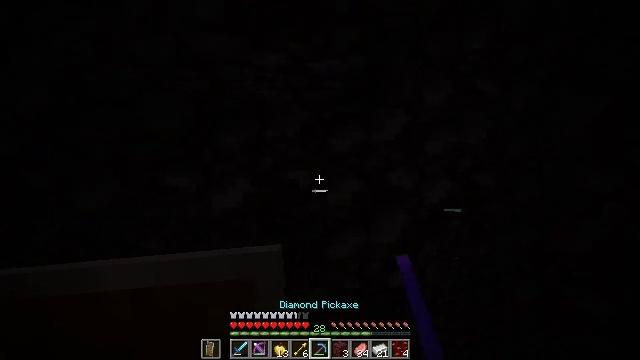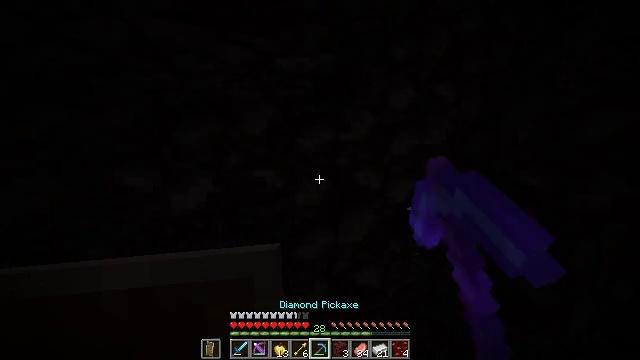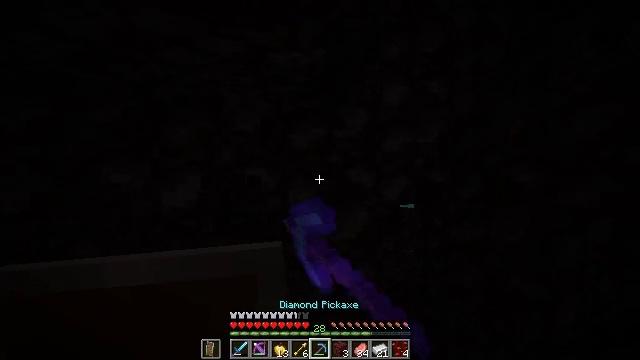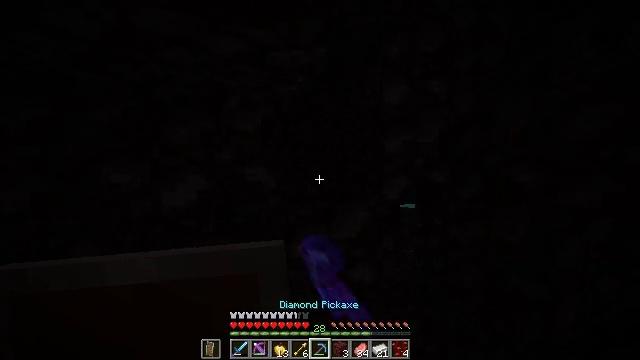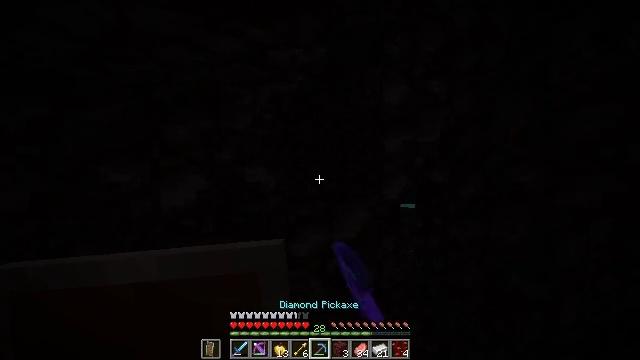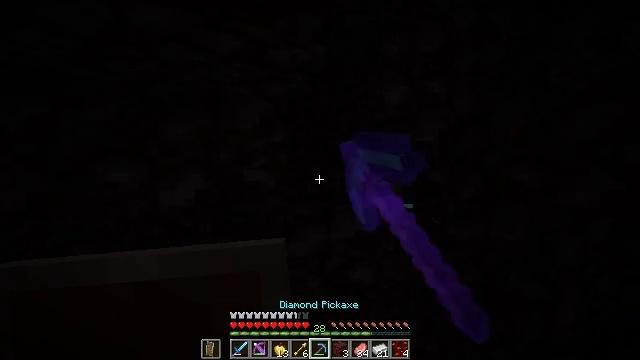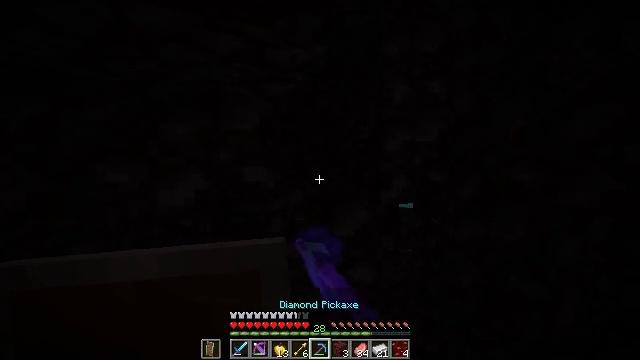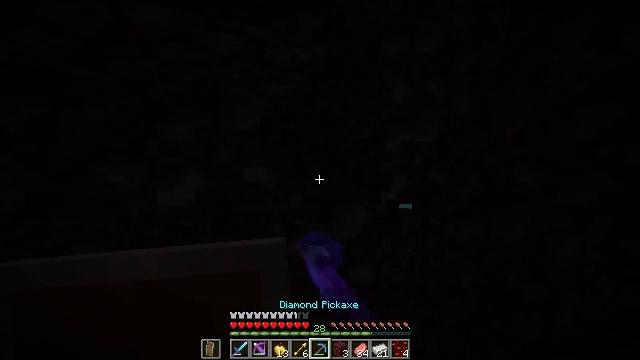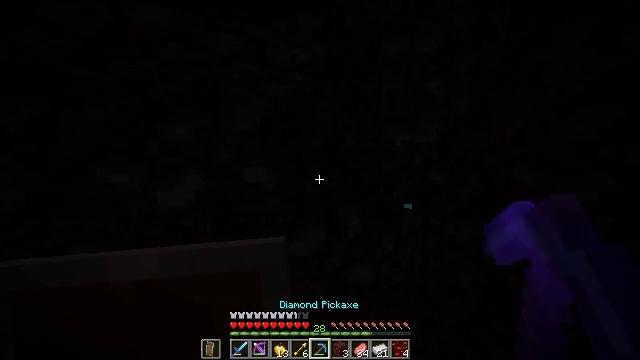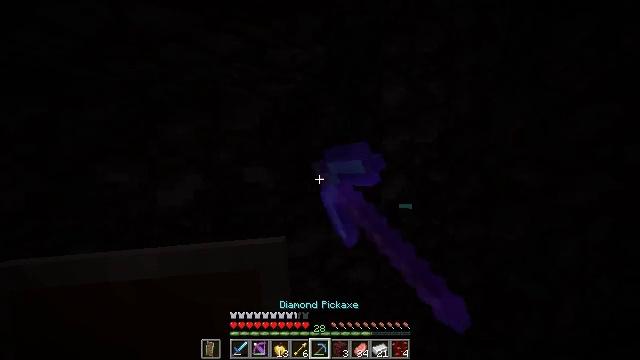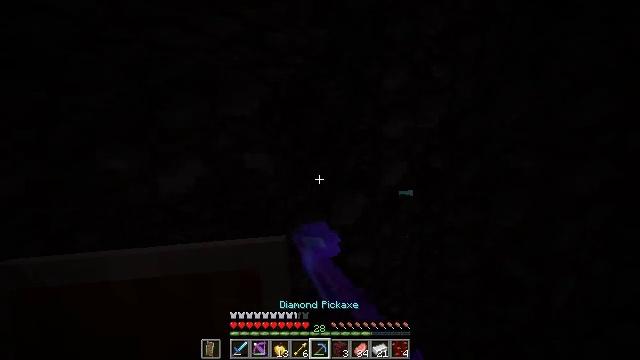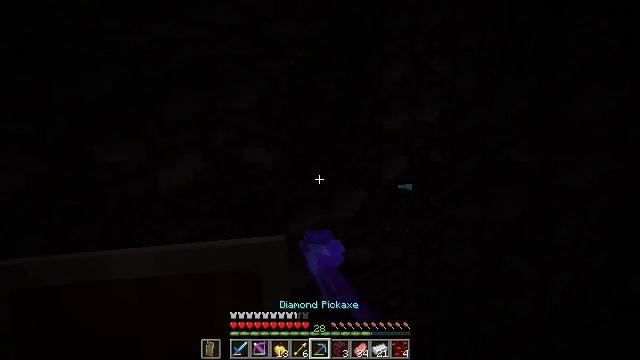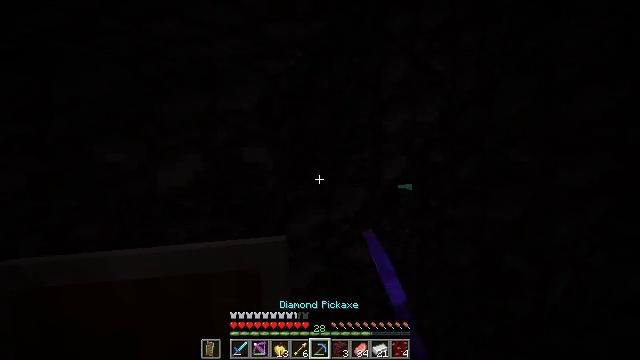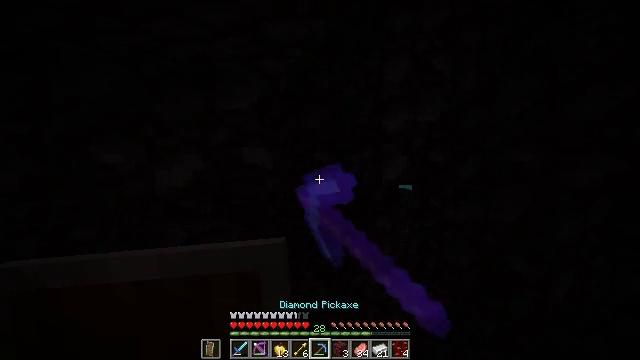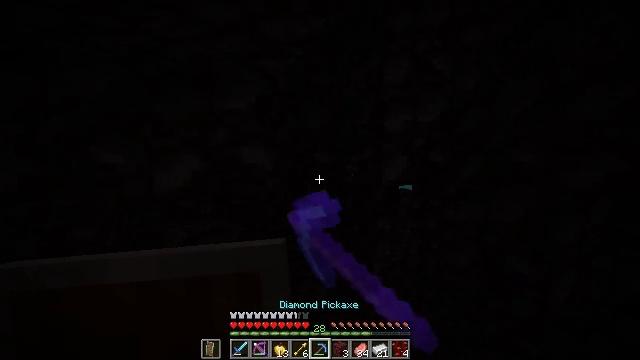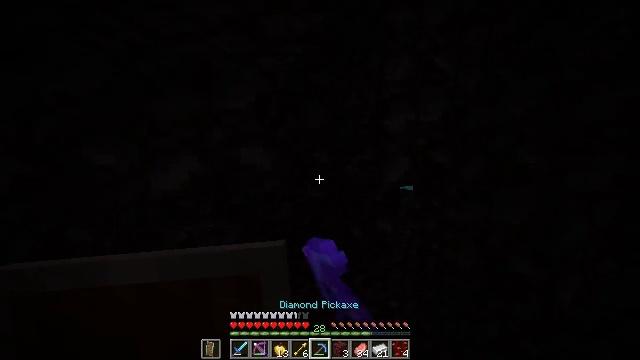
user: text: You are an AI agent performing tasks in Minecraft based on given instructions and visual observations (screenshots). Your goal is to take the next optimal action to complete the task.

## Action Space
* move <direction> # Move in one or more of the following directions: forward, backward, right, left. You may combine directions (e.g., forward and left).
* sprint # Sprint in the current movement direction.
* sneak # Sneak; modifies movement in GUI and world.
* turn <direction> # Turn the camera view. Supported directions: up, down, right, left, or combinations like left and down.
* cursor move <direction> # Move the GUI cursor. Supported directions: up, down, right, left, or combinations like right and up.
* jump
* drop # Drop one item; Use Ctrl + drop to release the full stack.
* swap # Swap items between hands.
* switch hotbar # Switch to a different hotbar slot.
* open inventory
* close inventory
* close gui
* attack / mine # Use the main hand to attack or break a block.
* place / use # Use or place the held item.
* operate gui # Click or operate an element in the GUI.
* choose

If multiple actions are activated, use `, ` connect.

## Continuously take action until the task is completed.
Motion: motion action
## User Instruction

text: Get some blackstone from the ground.
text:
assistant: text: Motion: sneak, turn right, attack / mine
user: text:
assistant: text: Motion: sneak, turn right, attack / mine
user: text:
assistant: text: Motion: sneak, attack / mine
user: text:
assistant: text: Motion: sneak, attack / mine
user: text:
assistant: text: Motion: sneak, attack / mine
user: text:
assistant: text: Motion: sneak, attack / mine
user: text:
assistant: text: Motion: sneak, attack / mine
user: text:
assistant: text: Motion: sneak, attack / mine
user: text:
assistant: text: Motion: sneak, attack / mine
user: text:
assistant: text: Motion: sneak, turn down, attack / mine
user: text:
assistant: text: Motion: sneak, turn down, attack / mine
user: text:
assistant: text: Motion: sneak, attack / mine
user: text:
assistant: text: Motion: move forward, sneak, attack / mine
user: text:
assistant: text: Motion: move forward, sneak, attack / mine
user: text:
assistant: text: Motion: move forward, sneak, attack / mine
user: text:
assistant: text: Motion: move forward, sneak, attack / mine
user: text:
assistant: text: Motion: move forward, sneak, attack / mine
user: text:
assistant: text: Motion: move forward, sneak, attack / mine
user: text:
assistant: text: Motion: move forward, sneak, attack / mine
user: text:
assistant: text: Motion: move forward and move left, sneak, turn down, attack / mine
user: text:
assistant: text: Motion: move forward and move left, sneak, turn right and down, attack / mine
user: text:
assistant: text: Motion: move forward and move left, sneak, attack / mine
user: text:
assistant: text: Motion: move forward, sneak, attack / mine
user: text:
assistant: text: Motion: move forward, sneak, attack / mine
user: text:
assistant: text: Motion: move forward, sneak, attack / mine
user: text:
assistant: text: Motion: move forward, sneak, attack / mine
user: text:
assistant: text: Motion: sneak, turn right and up, attack / mine
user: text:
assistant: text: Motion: sneak, turn right and up, attack / mine
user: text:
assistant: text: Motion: sneak, turn right and up, attack / mine
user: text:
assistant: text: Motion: sneak, attack / mine